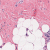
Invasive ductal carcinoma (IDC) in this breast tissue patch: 0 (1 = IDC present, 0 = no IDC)